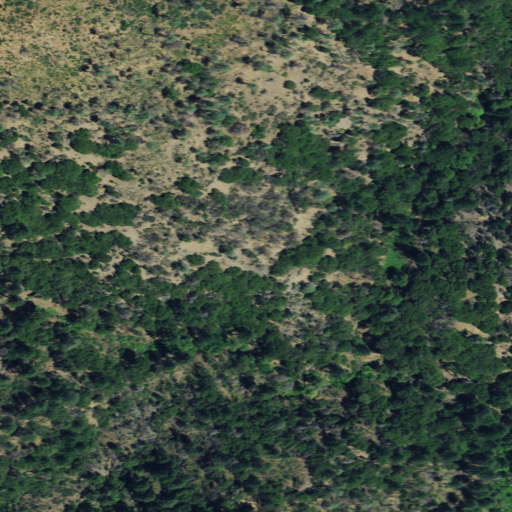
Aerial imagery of valley in California named Centennial Gulch containing shrub, evergreen forest, and grassland